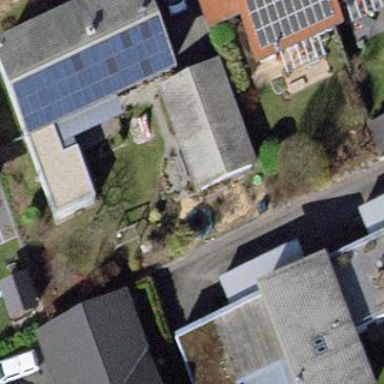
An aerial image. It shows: Garage.